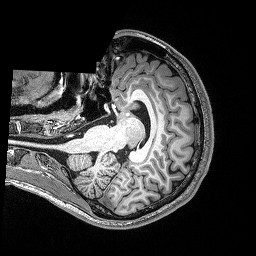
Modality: T1w
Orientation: axial